Question: What is the number of red dots?
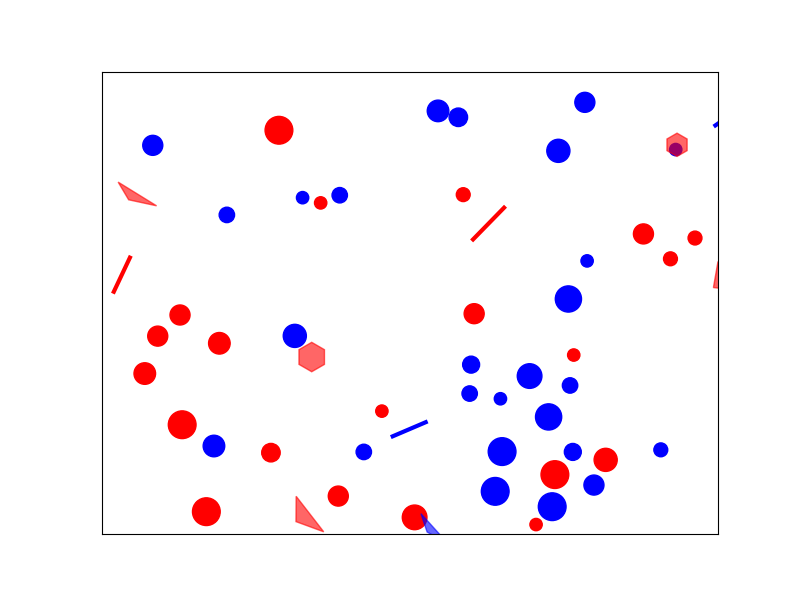
Answer: 21